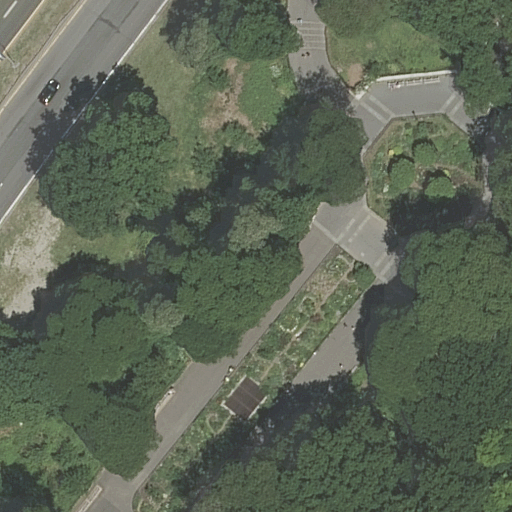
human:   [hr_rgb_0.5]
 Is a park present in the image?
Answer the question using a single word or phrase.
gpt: yes

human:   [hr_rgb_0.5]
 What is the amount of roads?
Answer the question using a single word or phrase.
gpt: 8

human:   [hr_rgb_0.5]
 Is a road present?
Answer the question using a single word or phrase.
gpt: yes

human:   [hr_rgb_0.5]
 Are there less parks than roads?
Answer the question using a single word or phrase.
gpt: yes

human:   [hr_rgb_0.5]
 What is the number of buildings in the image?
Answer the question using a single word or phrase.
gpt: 0

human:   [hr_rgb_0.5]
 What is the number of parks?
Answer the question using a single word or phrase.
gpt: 2

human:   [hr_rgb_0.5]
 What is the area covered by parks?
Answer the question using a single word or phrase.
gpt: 14251m2

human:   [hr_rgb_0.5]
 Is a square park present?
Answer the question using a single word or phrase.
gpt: no

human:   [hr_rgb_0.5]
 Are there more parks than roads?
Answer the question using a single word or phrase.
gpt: no

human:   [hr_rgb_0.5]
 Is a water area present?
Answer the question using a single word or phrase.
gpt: no

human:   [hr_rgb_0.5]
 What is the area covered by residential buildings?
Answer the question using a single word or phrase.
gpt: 0m2

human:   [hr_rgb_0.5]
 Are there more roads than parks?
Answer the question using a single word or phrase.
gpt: yes

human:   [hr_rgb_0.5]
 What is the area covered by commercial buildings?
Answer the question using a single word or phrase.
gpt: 0m2

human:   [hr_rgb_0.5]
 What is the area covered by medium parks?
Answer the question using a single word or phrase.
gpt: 0m2

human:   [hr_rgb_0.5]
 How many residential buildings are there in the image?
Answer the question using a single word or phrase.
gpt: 0

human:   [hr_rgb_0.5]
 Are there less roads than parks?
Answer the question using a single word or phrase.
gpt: no

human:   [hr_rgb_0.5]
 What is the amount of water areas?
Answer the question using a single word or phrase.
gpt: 0

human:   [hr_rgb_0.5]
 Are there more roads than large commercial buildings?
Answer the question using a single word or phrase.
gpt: yes

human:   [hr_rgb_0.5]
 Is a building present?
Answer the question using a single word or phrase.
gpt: no

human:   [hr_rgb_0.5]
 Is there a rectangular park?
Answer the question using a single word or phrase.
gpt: yes

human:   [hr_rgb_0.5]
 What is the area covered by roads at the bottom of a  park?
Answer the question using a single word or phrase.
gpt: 0m2

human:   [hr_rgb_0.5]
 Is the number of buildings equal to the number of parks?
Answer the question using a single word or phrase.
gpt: no

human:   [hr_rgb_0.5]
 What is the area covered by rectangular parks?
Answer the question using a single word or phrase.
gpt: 3958m2

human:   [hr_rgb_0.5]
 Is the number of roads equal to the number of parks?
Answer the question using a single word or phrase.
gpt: no

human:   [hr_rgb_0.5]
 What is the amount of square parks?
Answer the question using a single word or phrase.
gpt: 0

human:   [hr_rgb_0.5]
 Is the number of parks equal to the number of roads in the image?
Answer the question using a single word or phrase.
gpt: no

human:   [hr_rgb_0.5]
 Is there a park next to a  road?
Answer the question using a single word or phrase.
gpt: yes

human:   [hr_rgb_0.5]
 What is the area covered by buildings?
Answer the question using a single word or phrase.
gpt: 0m2

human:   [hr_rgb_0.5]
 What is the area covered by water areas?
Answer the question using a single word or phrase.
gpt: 0m2

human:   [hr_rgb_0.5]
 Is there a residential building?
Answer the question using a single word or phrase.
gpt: no

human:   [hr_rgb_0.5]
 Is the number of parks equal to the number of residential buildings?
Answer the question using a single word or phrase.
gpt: no

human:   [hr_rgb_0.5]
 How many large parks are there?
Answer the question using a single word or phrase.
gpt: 2

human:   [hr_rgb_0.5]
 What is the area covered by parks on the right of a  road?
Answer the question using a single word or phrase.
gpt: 14251m2

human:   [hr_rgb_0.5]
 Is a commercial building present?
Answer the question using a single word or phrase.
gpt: no

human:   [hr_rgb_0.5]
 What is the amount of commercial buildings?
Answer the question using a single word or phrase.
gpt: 0

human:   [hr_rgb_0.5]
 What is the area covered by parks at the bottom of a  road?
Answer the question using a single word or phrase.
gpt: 0m2

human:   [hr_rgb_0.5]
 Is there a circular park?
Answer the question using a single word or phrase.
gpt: no

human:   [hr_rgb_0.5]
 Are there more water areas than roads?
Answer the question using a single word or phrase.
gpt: no

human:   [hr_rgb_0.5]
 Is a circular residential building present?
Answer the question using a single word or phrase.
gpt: no

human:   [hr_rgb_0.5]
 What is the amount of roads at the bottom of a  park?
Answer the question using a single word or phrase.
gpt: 8

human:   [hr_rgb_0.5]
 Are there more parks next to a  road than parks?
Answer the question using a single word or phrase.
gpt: no

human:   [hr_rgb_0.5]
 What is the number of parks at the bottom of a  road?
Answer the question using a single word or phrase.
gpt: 0

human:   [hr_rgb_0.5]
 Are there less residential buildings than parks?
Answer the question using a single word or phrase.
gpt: yes

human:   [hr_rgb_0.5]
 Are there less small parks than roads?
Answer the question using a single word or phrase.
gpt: yes

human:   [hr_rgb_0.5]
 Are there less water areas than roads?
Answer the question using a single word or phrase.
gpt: yes

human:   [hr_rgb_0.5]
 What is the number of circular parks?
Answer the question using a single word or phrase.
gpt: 0

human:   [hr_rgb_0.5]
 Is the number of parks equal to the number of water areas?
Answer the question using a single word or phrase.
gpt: no

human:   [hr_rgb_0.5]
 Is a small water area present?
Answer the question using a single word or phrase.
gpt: no

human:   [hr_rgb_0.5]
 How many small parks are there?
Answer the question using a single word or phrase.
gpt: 0

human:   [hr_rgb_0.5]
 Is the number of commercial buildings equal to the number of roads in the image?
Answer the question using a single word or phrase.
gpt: no

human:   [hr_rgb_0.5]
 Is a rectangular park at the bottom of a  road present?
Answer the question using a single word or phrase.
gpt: no

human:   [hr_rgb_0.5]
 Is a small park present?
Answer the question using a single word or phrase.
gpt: no

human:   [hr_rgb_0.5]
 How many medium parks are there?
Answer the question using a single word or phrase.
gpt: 0

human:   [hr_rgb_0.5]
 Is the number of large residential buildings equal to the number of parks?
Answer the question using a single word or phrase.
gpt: no

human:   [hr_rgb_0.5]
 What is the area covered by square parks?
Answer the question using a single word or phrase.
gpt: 0m2

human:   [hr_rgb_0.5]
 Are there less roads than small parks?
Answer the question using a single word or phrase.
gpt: no

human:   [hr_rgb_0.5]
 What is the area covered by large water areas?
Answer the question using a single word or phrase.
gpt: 0m2

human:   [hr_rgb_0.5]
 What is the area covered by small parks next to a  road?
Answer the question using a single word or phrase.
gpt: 0m2

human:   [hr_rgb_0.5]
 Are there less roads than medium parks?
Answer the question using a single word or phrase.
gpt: no

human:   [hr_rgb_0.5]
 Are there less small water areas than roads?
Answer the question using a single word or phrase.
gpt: yes

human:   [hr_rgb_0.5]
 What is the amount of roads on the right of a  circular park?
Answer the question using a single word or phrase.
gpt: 0

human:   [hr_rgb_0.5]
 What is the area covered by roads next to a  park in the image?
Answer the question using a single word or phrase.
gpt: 0m2

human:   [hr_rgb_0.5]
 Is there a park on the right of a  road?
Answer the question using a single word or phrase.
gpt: yes

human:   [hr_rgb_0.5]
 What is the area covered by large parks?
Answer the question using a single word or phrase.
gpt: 14251m2